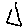
Label: triangle